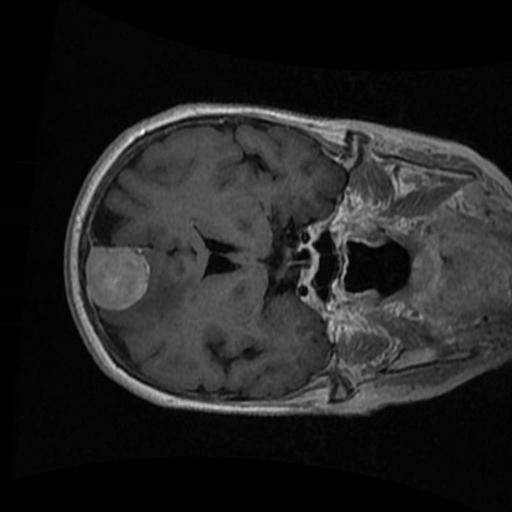
Label: brain_menin